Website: bh-photo
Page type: billing-address
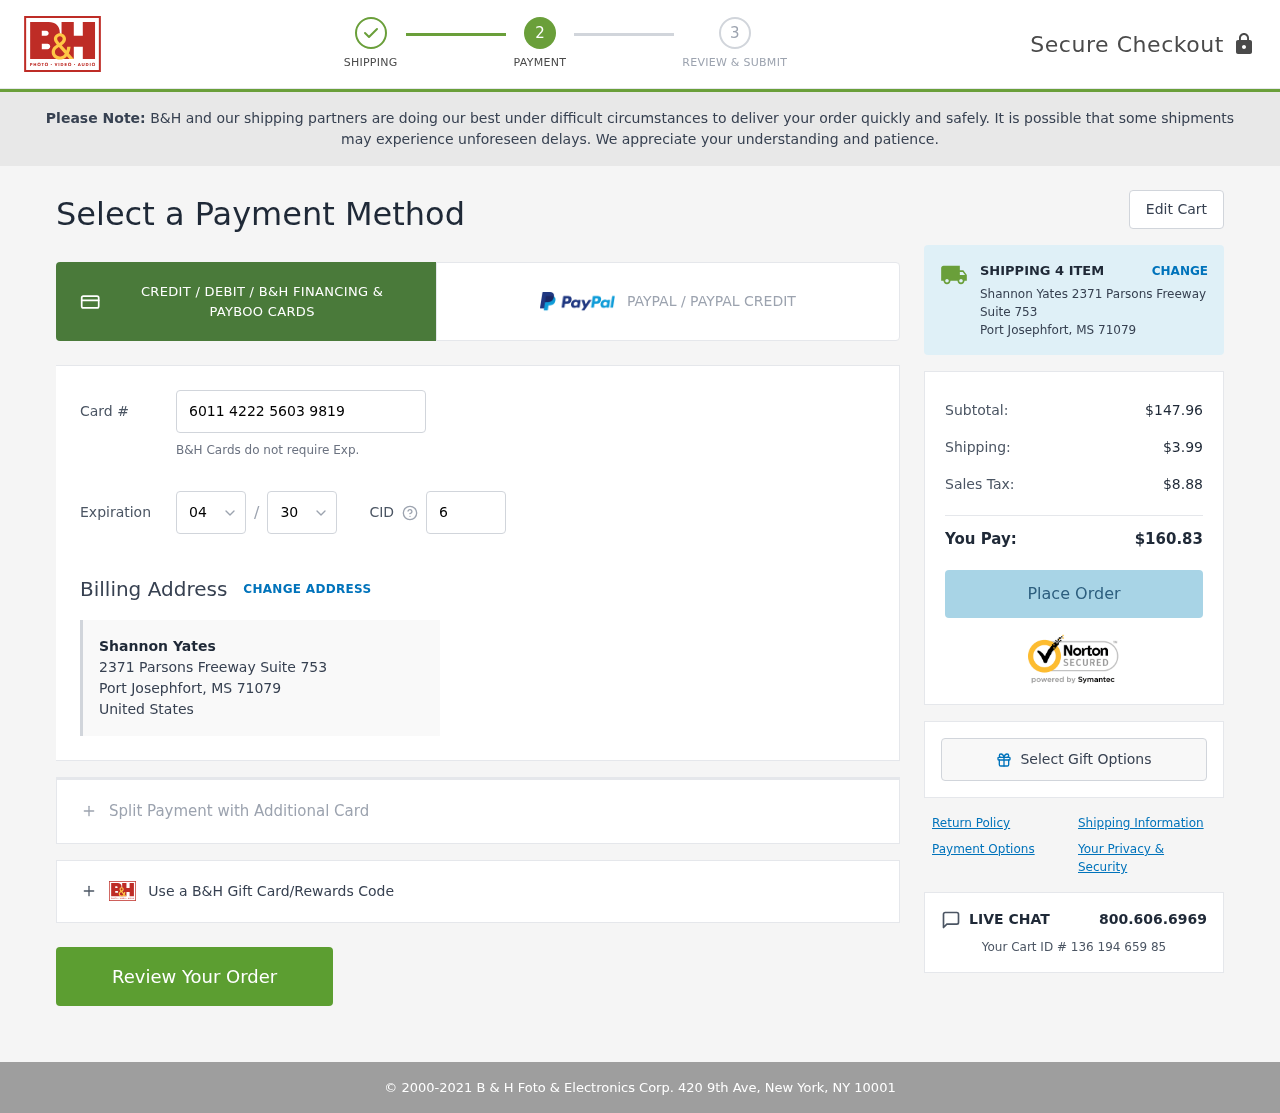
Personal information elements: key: PII_CARD_CVV
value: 624
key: PII_CARD_EXPIRY_MONTH
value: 04
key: PII_CARD_EXPIRY_YEAR
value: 30
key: PII_CARD_NUMBER
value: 6011 4222 5603 9819
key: PII_CITY
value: Port Josephfort
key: PII_COUNTRY
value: United States
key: PII_FULLNAME
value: Shannon Yates
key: PII_POSTCODE
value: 71079
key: PII_STATE_ABBR
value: MS
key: PII_STREET
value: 2371 Parsons Freeway Suite 753
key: PII_FULLNAME2
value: Shannon Yates
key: PII_CITY_STATE
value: Port Josephfort, MS
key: PII_POSTCODE_FULL
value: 71079
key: PII_POSTCODE_NUMERIC
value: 71079
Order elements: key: ORDER_NUM_ITEMS
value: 4
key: ORDER_SUBTOTAL
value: $147.96
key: ORDER_SHIPPING_COST
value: $3.99
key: ORDER_TAX
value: $8.88
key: ORDER_TOTAL
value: $160.83
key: ORDER_ID
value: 136 194 659 85